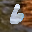
Label: 6